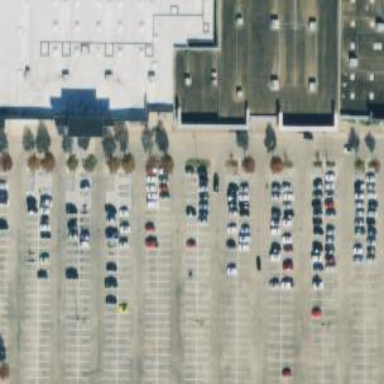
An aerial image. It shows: Parking space is available.